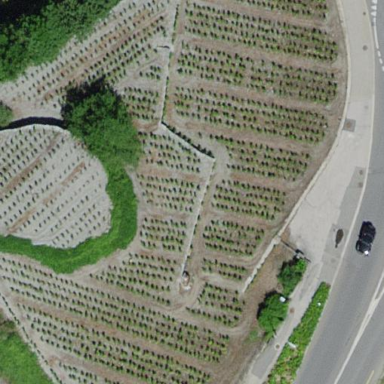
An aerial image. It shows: Vineyard growing grapes.